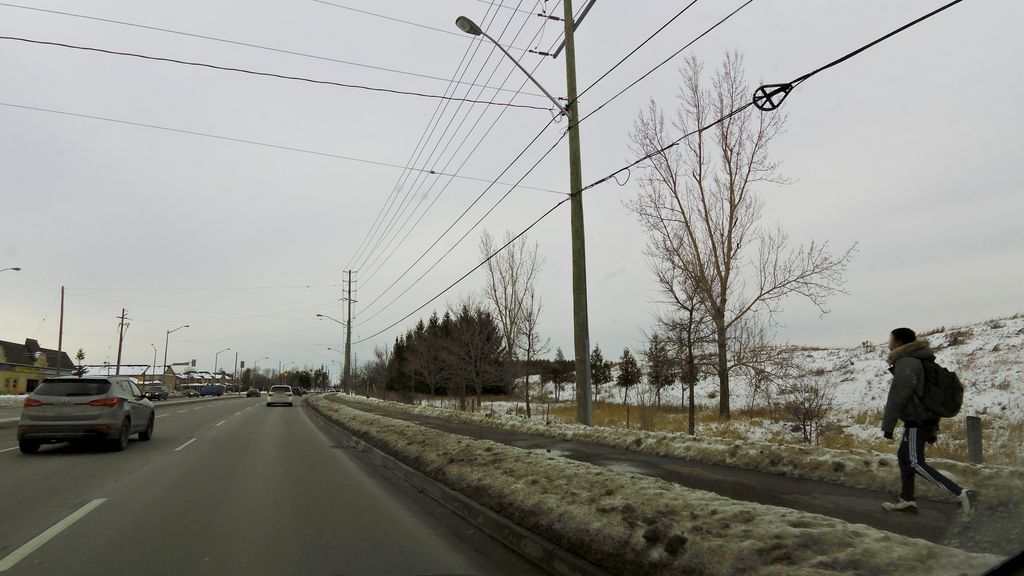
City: toronto